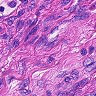
Metastatic tissue present: no